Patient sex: M
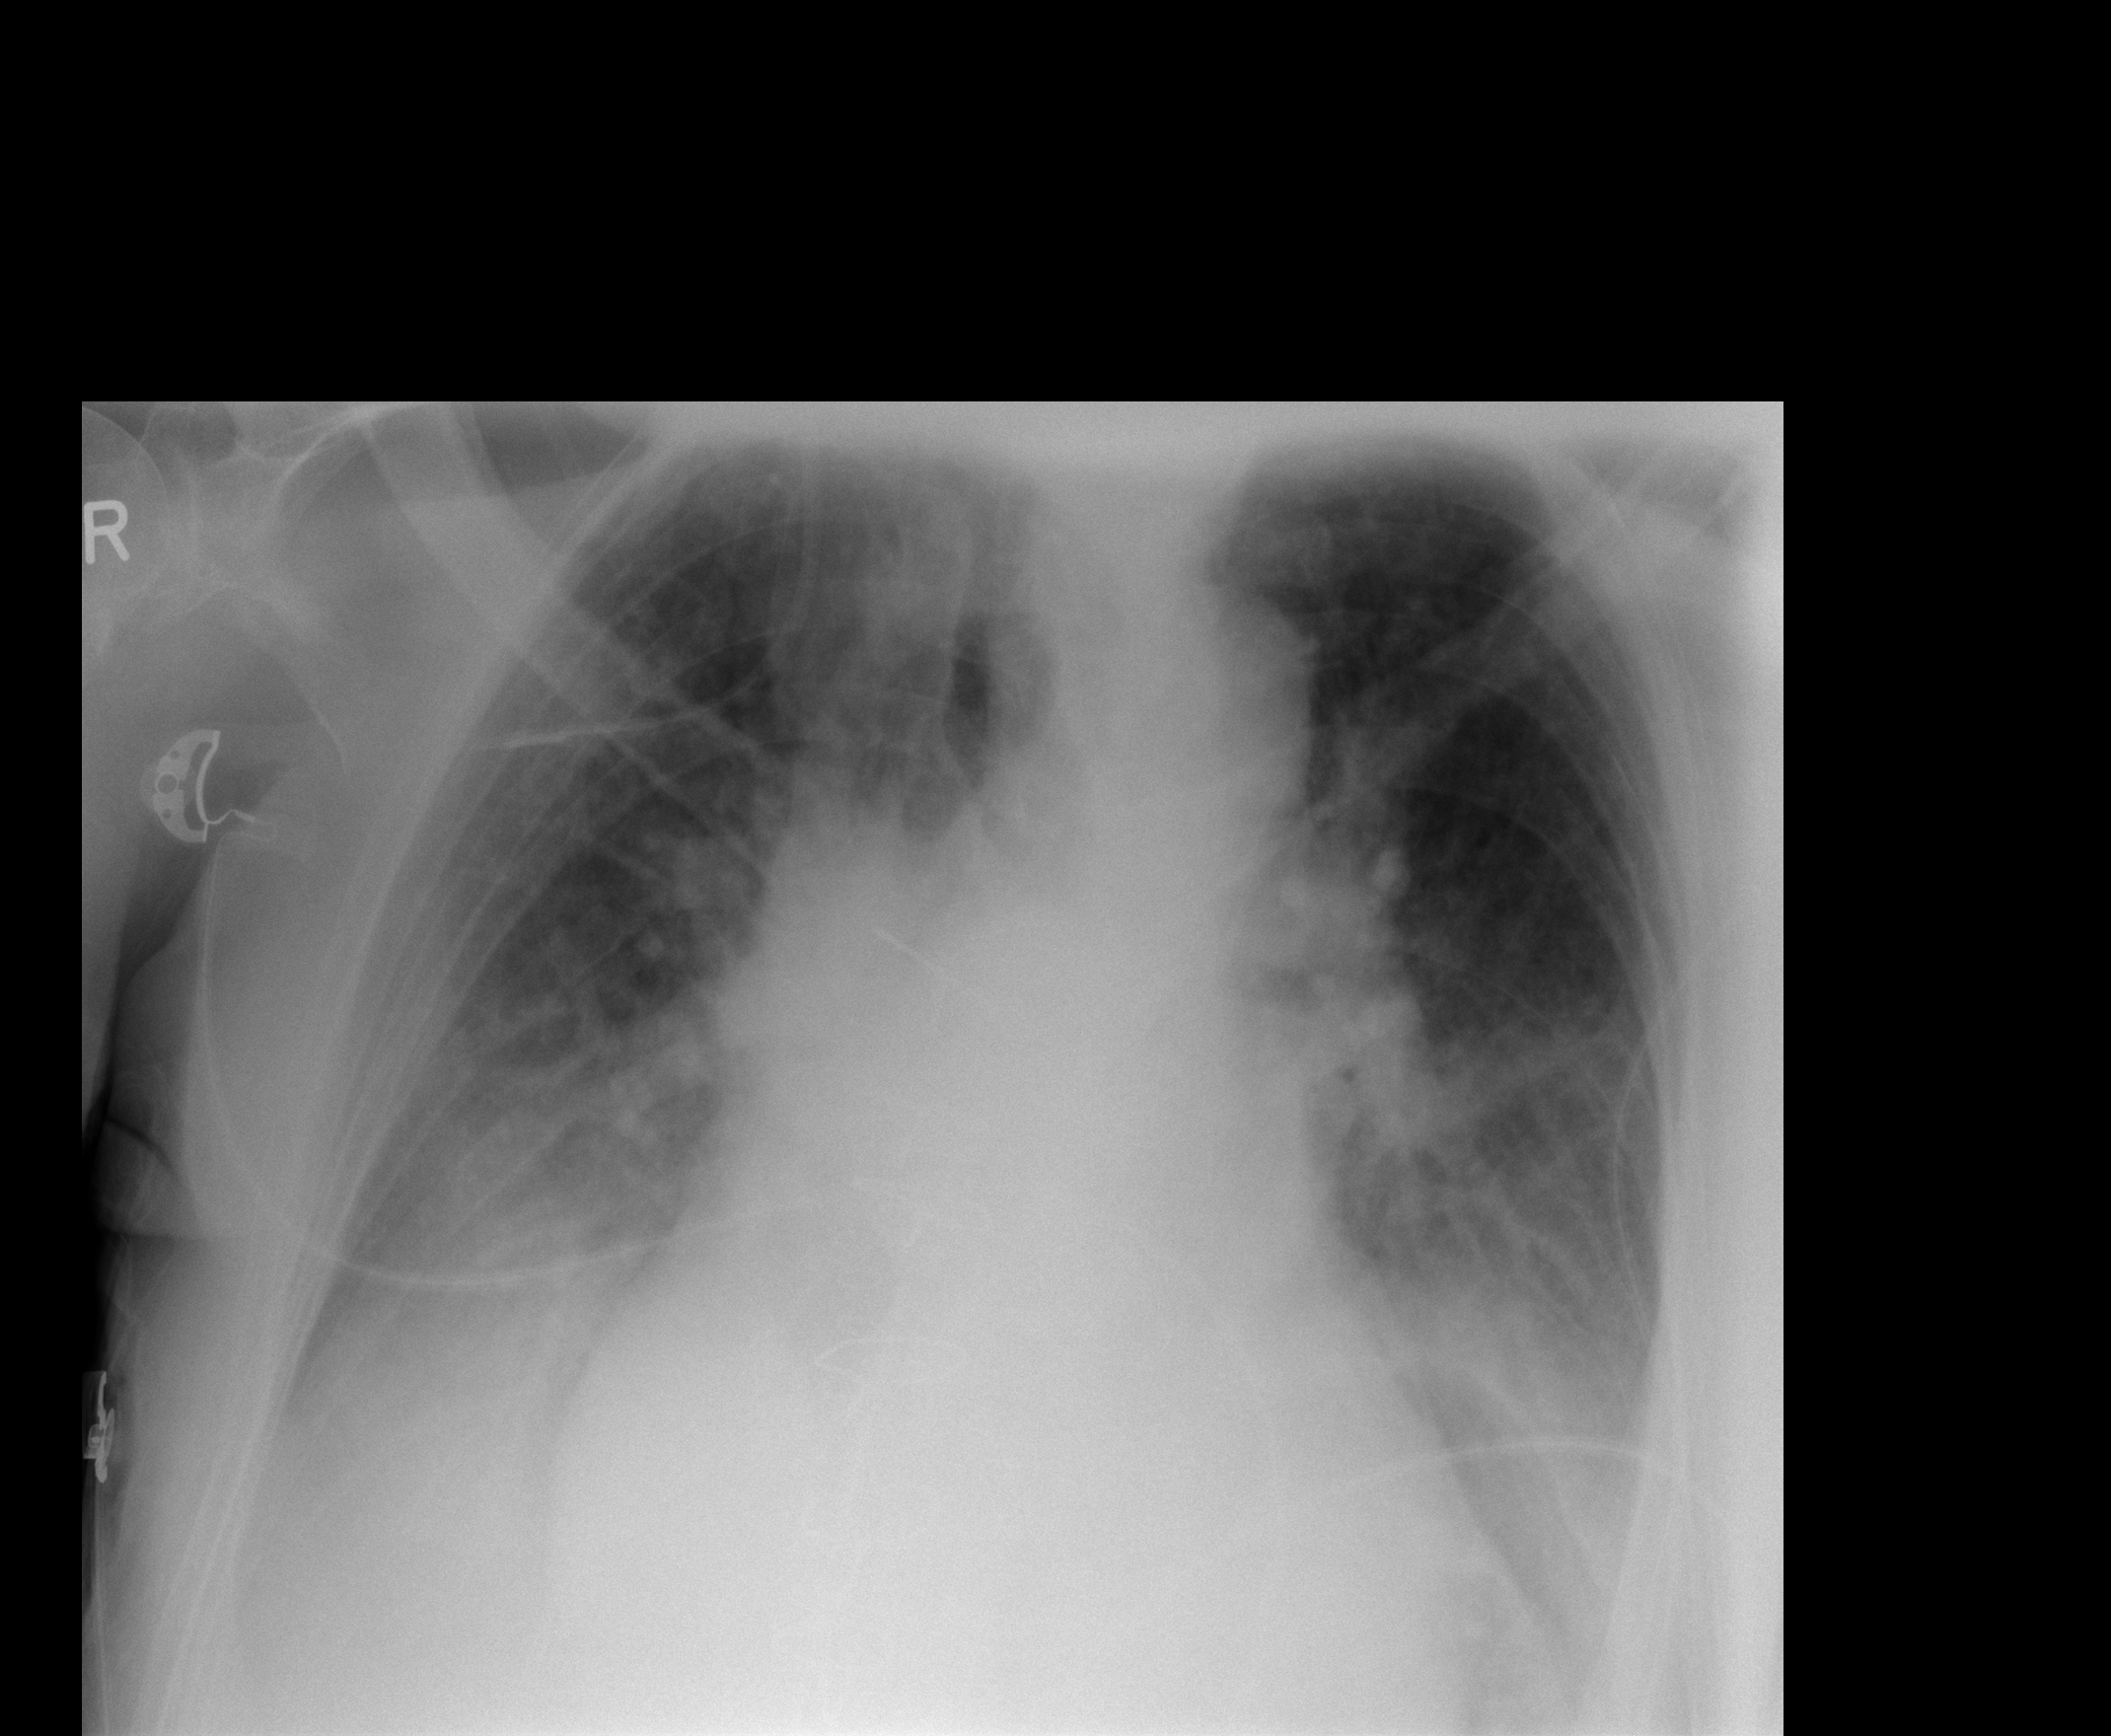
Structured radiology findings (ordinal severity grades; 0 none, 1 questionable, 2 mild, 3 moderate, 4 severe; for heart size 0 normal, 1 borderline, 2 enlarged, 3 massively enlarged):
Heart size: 2
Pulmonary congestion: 3
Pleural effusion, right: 2
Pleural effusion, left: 2
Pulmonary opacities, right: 2
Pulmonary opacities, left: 2
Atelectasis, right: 2
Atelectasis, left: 2